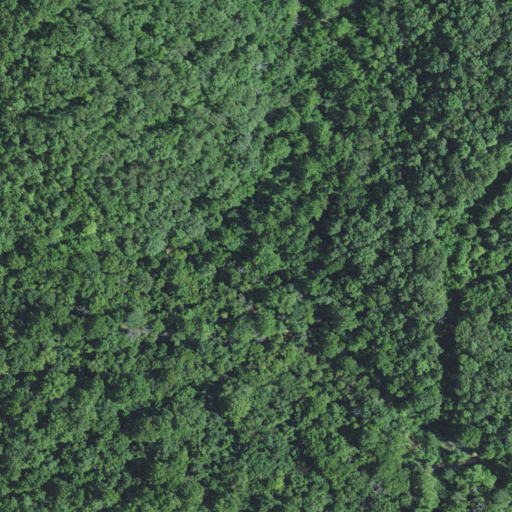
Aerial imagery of valley in Missouri named Pistol Barrel Hollow containing deciduous forest, mixed forest, and open development